Field crop: tomato
Growth stage: 1
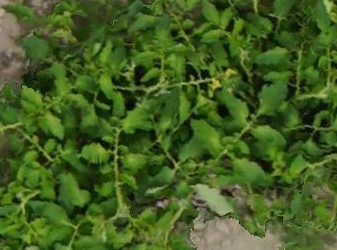
Species: tomato